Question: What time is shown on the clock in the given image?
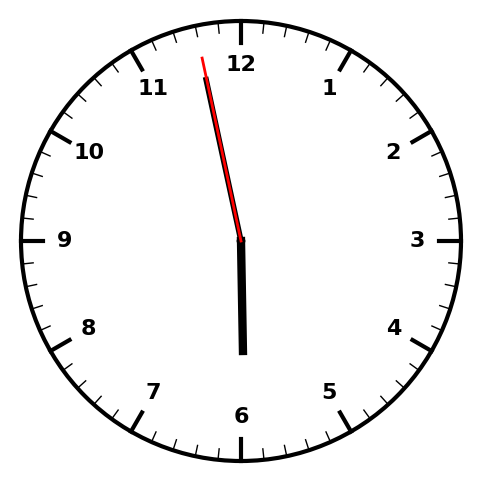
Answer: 05:57:58